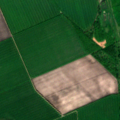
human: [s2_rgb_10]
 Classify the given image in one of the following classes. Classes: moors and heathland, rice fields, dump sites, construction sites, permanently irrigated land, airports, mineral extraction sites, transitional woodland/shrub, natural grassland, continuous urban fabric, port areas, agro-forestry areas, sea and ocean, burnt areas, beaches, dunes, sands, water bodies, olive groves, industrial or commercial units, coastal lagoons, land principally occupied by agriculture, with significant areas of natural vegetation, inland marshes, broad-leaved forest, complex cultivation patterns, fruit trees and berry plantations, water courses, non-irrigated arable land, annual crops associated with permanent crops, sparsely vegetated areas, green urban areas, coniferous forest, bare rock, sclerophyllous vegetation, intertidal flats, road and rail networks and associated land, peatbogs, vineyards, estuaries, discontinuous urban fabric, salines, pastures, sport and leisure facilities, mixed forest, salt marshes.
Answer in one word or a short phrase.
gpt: non-irrigated arable land, broad-leaved forest, transitional woodland/shrub